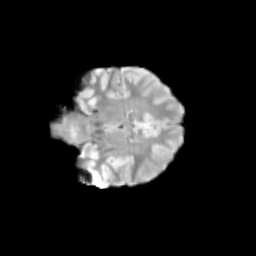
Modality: T2w
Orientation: coronal
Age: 12
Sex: male
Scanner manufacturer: siemens
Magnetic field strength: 3 T
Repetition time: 3.8 s
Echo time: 0.07 s